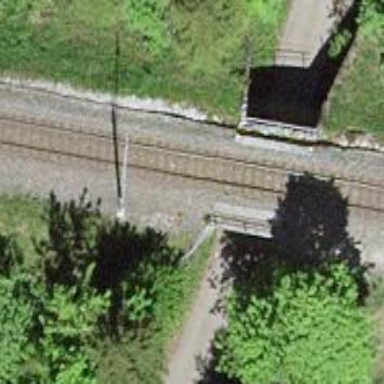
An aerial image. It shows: Narrow-gauge railway bridge with electrified contact lines over single track.